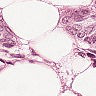
Metastatic tissue present: yes